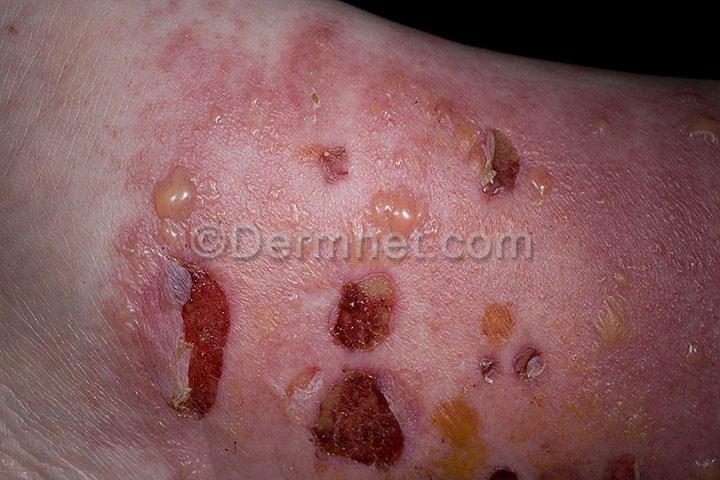
Disease: Poison Ivy Photos and other Contact Dermatitis